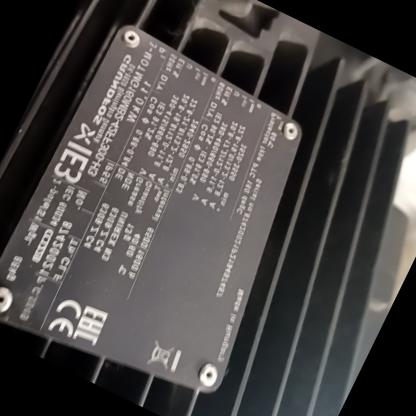
Klasa: tabliczka-znamionowa